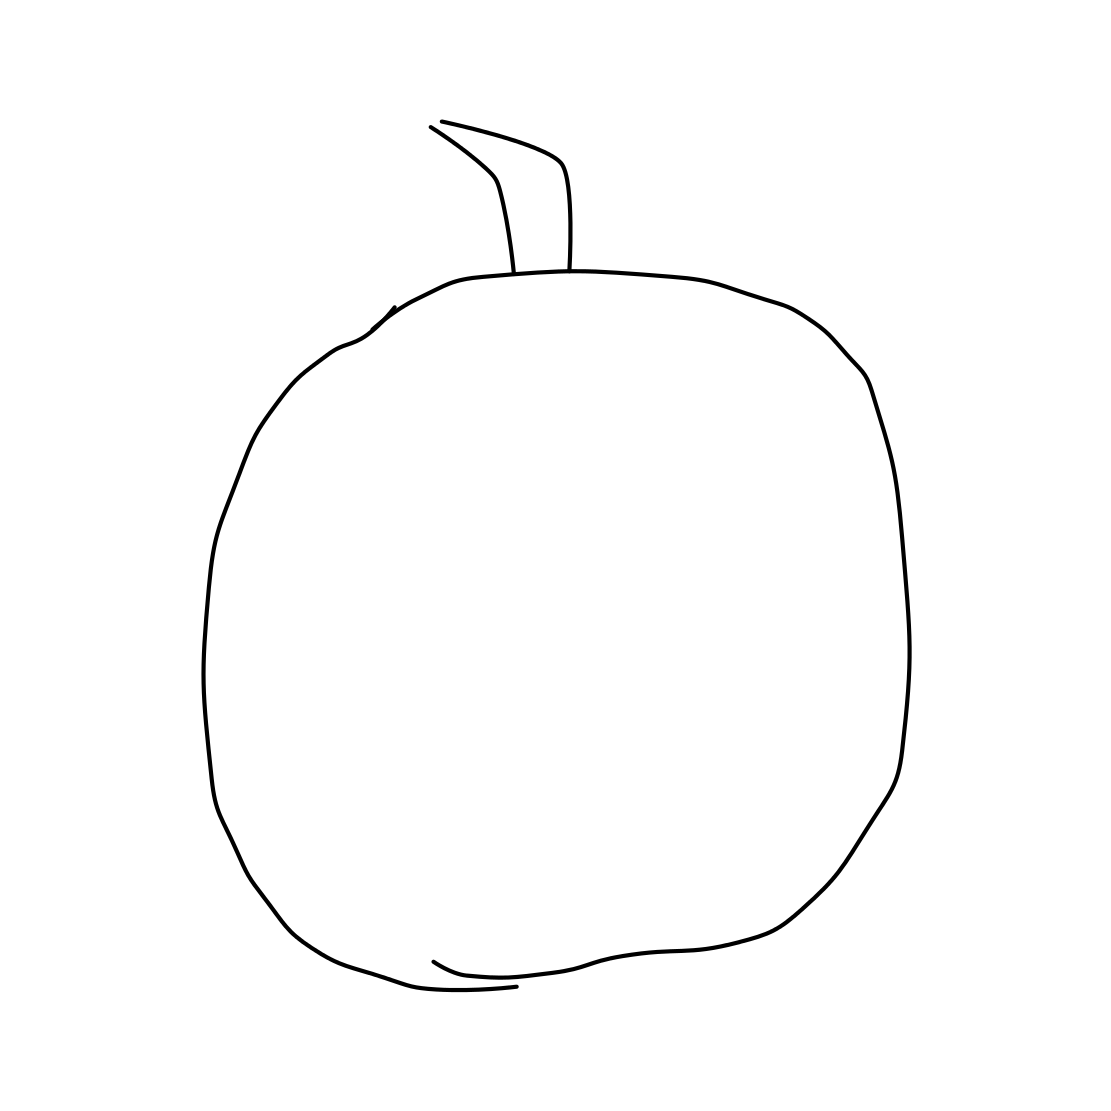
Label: pumpkin